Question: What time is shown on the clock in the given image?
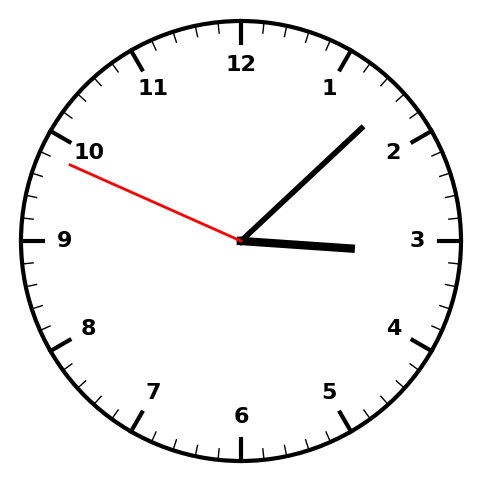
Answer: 03:07:49